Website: slack
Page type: stored-credit-cards
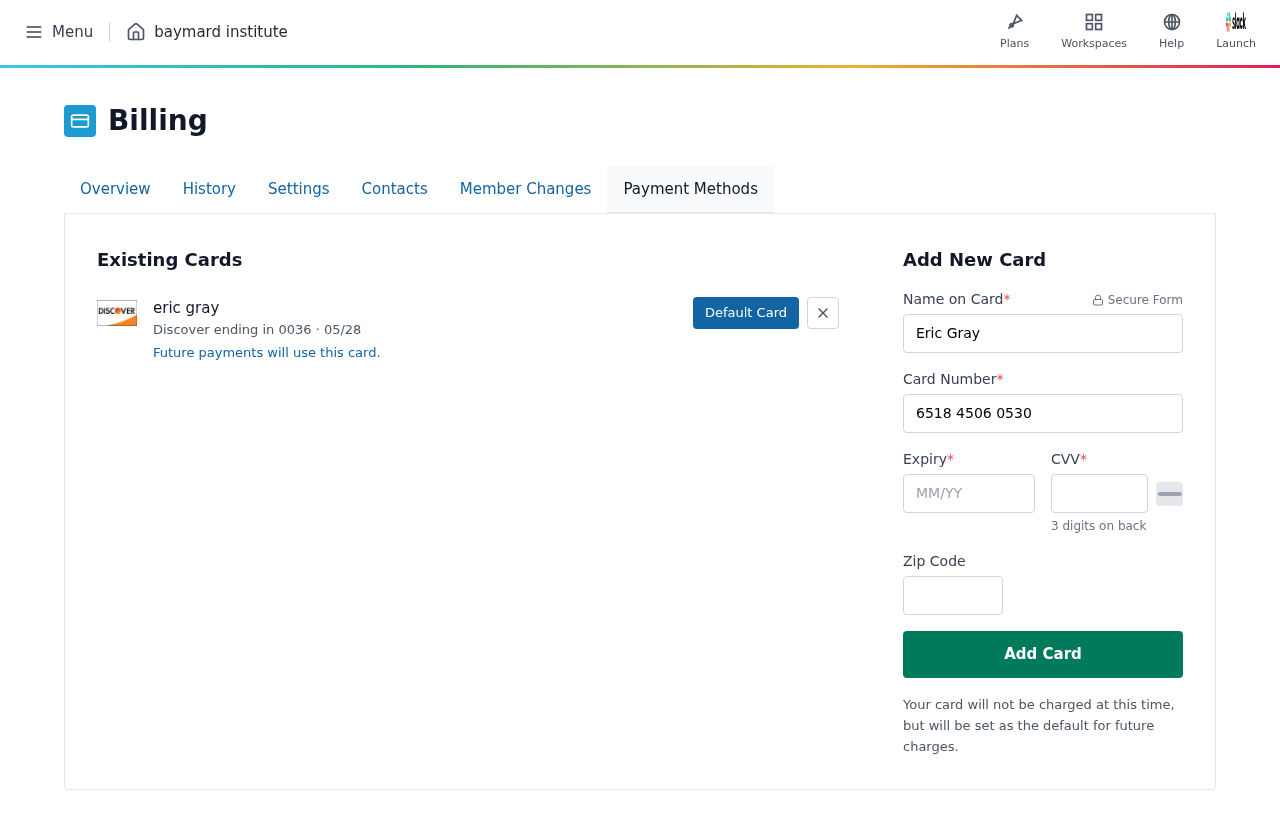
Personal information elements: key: PII_CARD_CVV
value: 014
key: PII_CARD_EXPIRY
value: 05/28
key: PII_CARD_EXPIRY_MONTH
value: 05
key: PII_CARD_EXPIRY_YEAR
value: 28
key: PII_CARD_LAST4
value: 0036
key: PII_CARD_NUMBER
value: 6518 4506 0530 0036
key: PII_CARD_TYPE
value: Discover
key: PII_FULLNAME
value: eric gray
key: PII_FULLNAME
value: Eric Gray
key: PII_POSTCODE
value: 31435